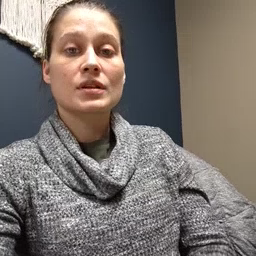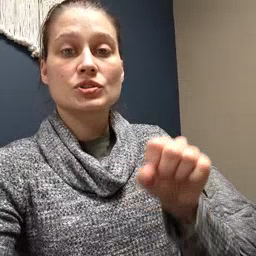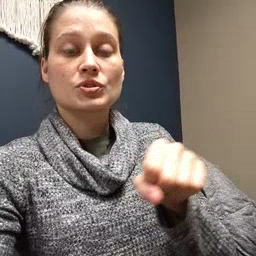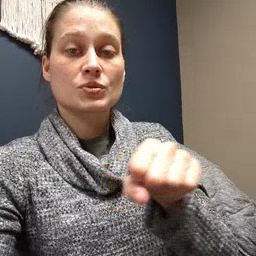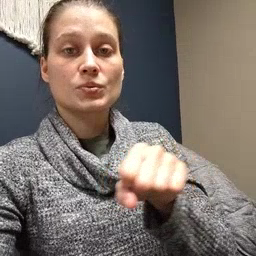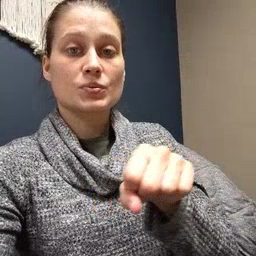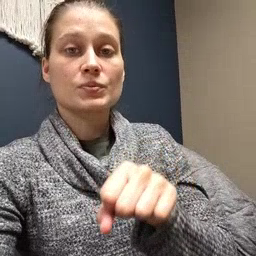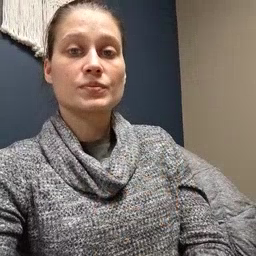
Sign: shoe